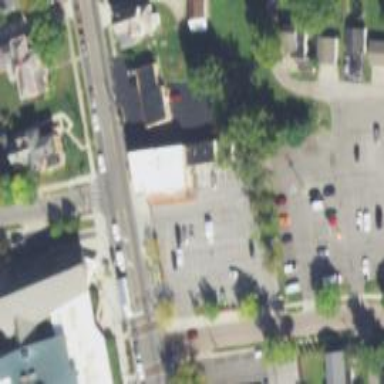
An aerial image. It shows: Parking space.